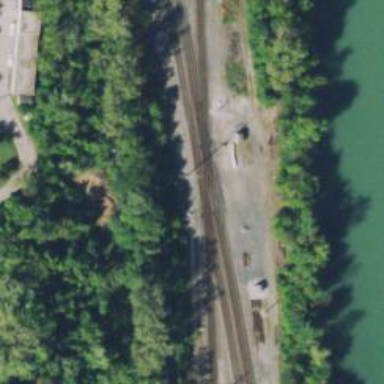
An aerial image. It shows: Railway crossing.